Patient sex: M
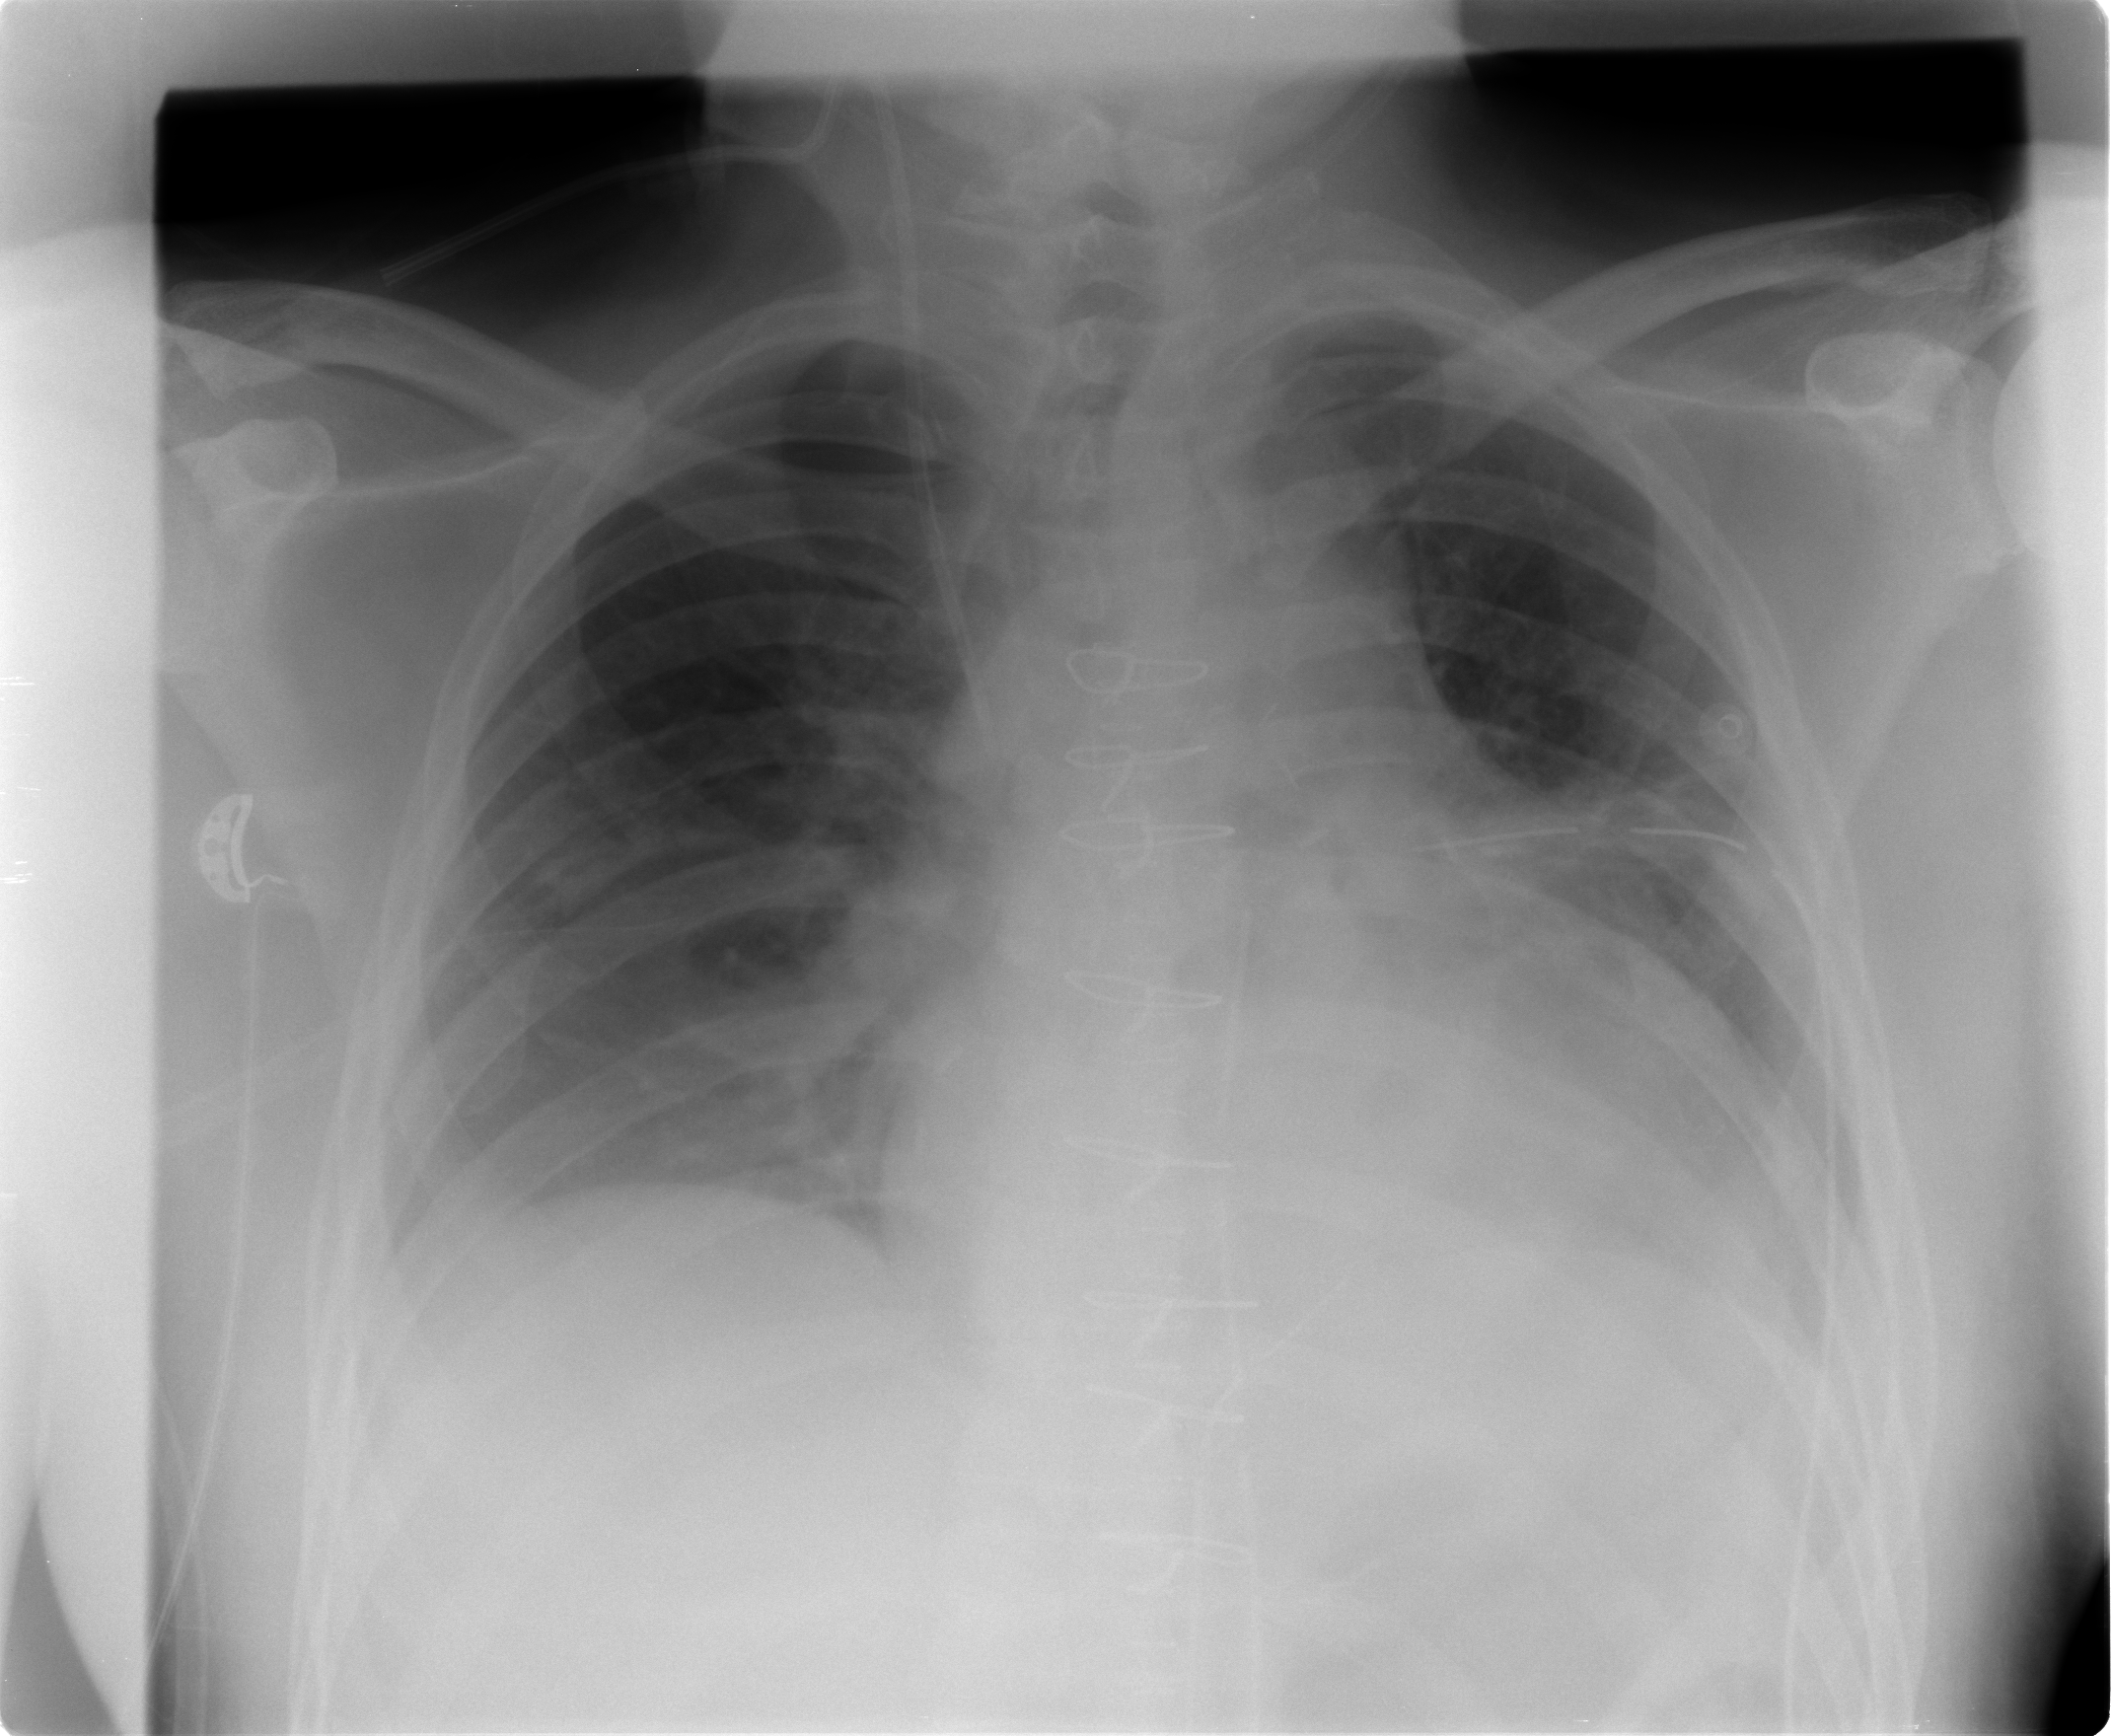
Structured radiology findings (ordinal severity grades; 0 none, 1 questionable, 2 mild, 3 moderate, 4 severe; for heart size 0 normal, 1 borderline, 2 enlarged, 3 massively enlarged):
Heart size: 2
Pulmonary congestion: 2
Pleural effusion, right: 2
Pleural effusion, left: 2
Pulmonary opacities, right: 0
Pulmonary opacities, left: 0
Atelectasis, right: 2
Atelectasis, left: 2